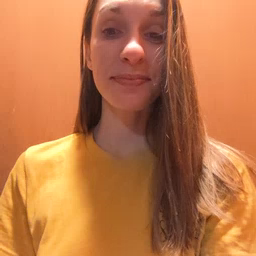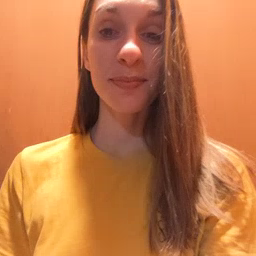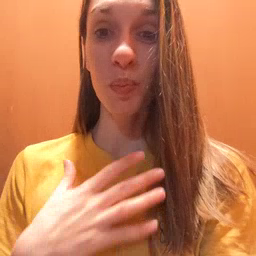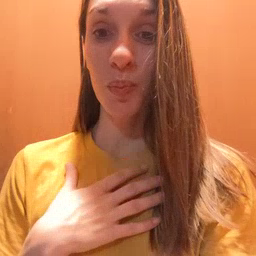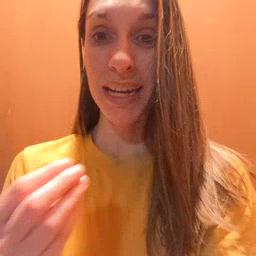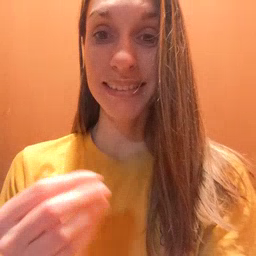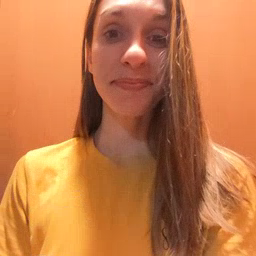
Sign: white